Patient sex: M
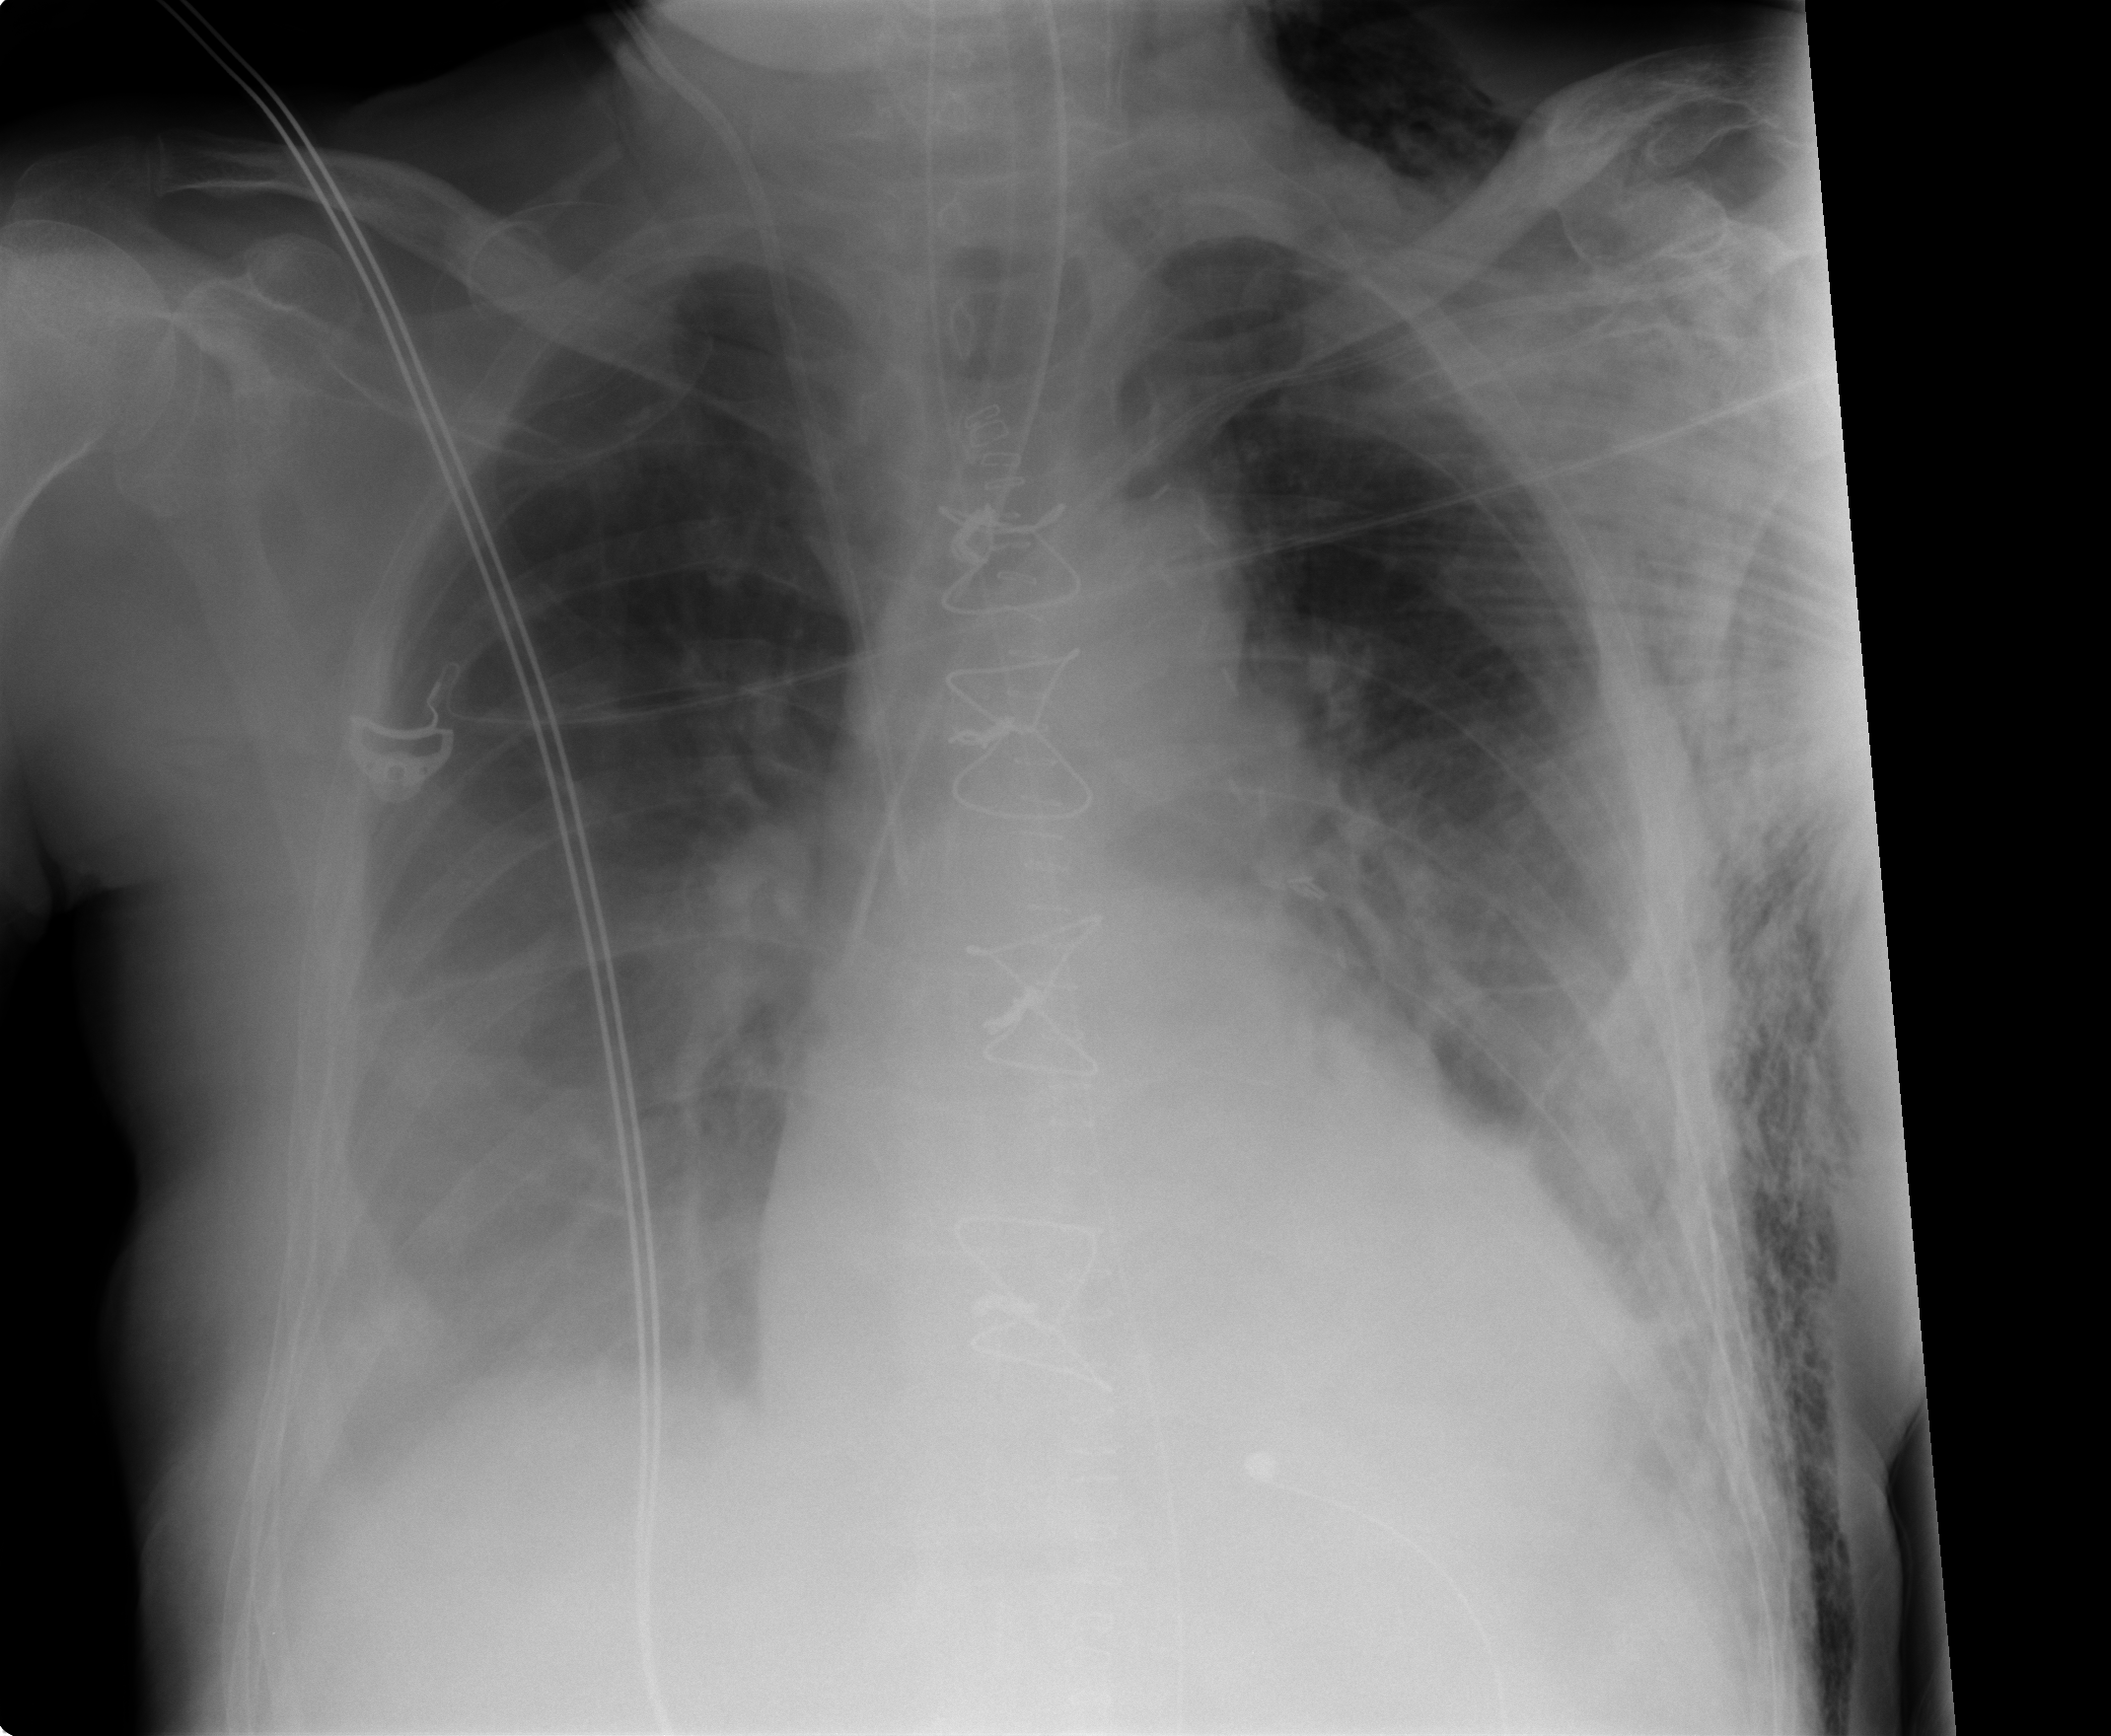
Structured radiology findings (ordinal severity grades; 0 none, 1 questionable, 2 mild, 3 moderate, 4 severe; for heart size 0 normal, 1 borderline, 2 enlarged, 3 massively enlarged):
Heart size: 2
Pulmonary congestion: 0
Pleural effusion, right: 3
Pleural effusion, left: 2
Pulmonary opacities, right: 0
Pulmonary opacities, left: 0
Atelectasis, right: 3
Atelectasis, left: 2